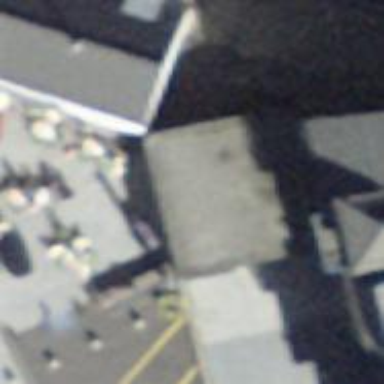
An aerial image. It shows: Group of garages.